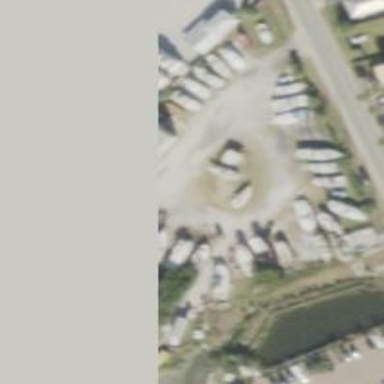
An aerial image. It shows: Boat storage facility.